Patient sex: M
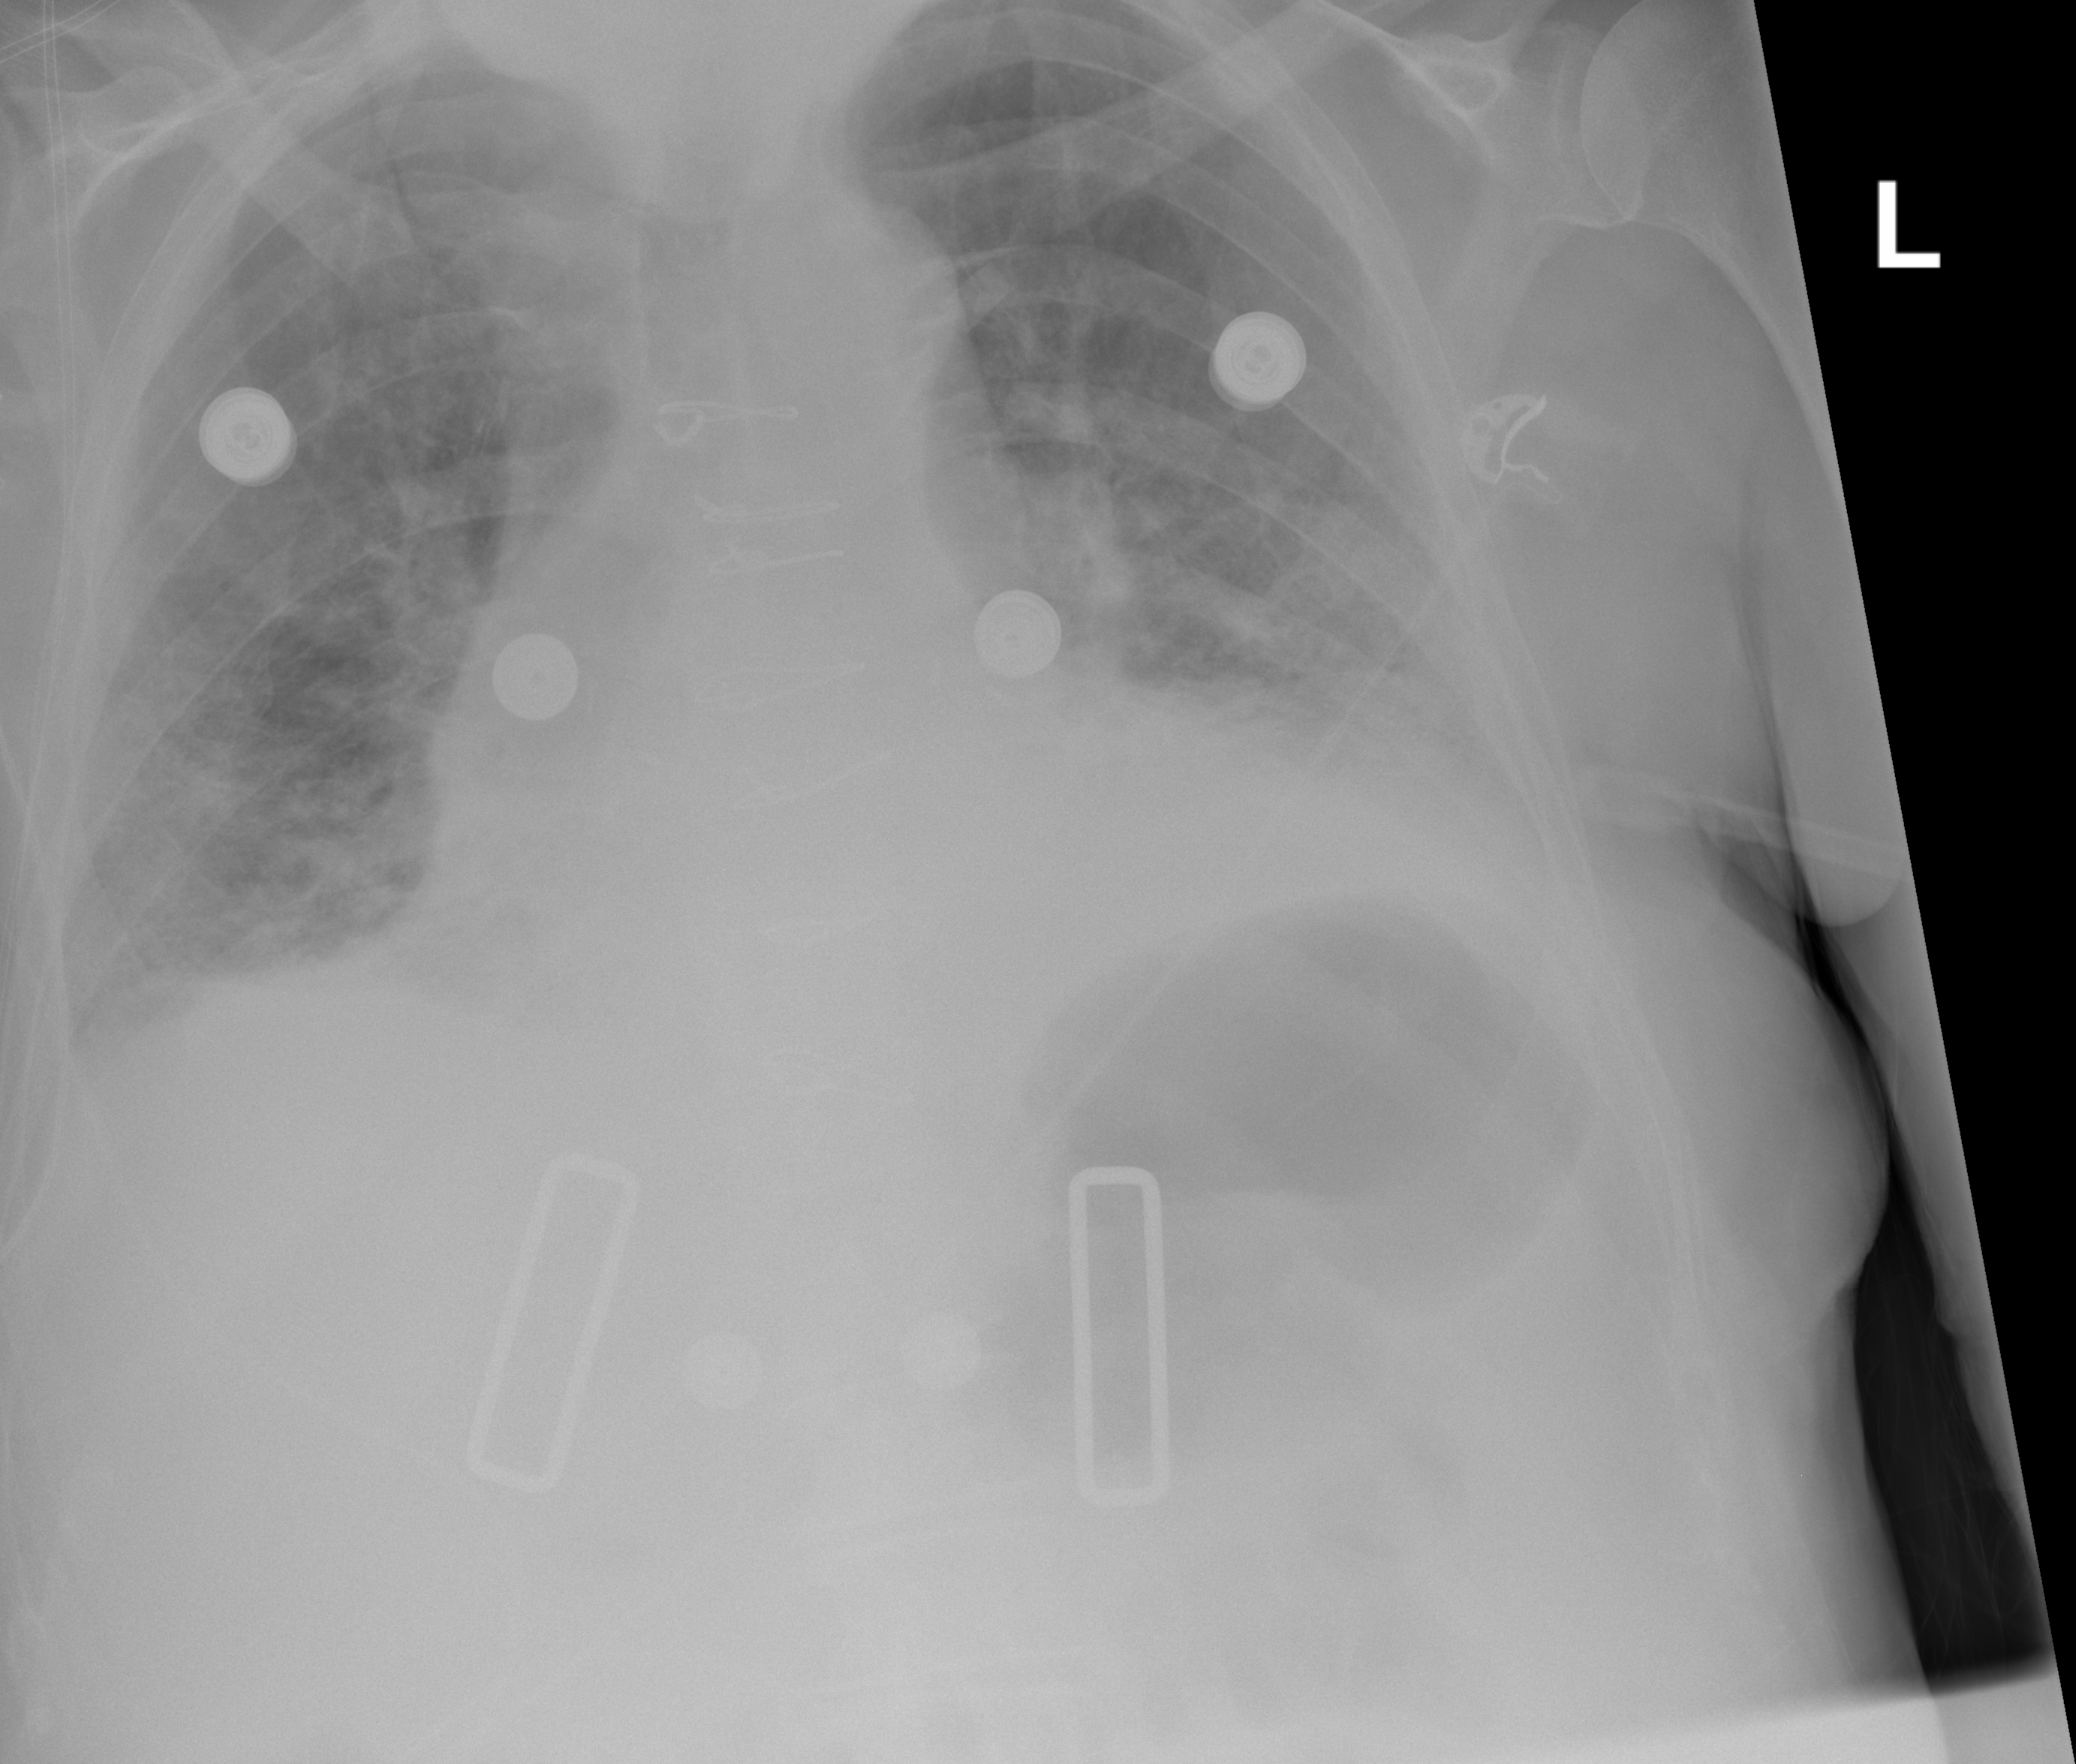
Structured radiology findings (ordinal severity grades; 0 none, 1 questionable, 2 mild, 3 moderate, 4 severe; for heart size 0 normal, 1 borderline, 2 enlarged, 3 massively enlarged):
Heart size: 2
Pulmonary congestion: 3
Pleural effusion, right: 1
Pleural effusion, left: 2
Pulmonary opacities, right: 2
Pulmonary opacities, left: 2
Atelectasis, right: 2
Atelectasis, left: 2